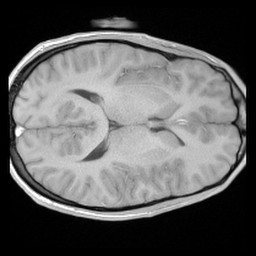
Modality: FLASH
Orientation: axial
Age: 19
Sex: male
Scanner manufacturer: siemens
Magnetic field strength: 3 T
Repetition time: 0.245 s
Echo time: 0.0026 s